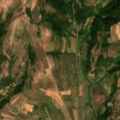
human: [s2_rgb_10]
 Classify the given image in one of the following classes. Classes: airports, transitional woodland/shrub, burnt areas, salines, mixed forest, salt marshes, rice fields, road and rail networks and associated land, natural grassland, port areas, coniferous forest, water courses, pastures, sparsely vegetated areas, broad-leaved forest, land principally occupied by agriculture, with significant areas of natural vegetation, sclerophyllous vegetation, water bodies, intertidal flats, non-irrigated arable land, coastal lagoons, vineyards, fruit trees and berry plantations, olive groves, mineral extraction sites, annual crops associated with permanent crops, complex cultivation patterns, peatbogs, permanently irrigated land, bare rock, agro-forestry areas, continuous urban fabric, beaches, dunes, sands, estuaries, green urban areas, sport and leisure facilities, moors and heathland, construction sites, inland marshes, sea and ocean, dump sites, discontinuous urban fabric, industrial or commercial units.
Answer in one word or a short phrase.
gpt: complex cultivation patterns, land principally occupied by agriculture, with significant areas of natural vegetation, broad-leaved forest, transitional woodland/shrub